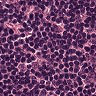
Metastatic tissue present: no